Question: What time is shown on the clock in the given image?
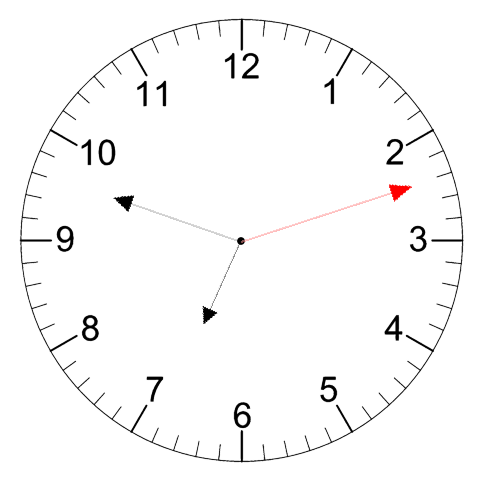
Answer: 06:48:12